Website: bh-photo
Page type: customer-info-address
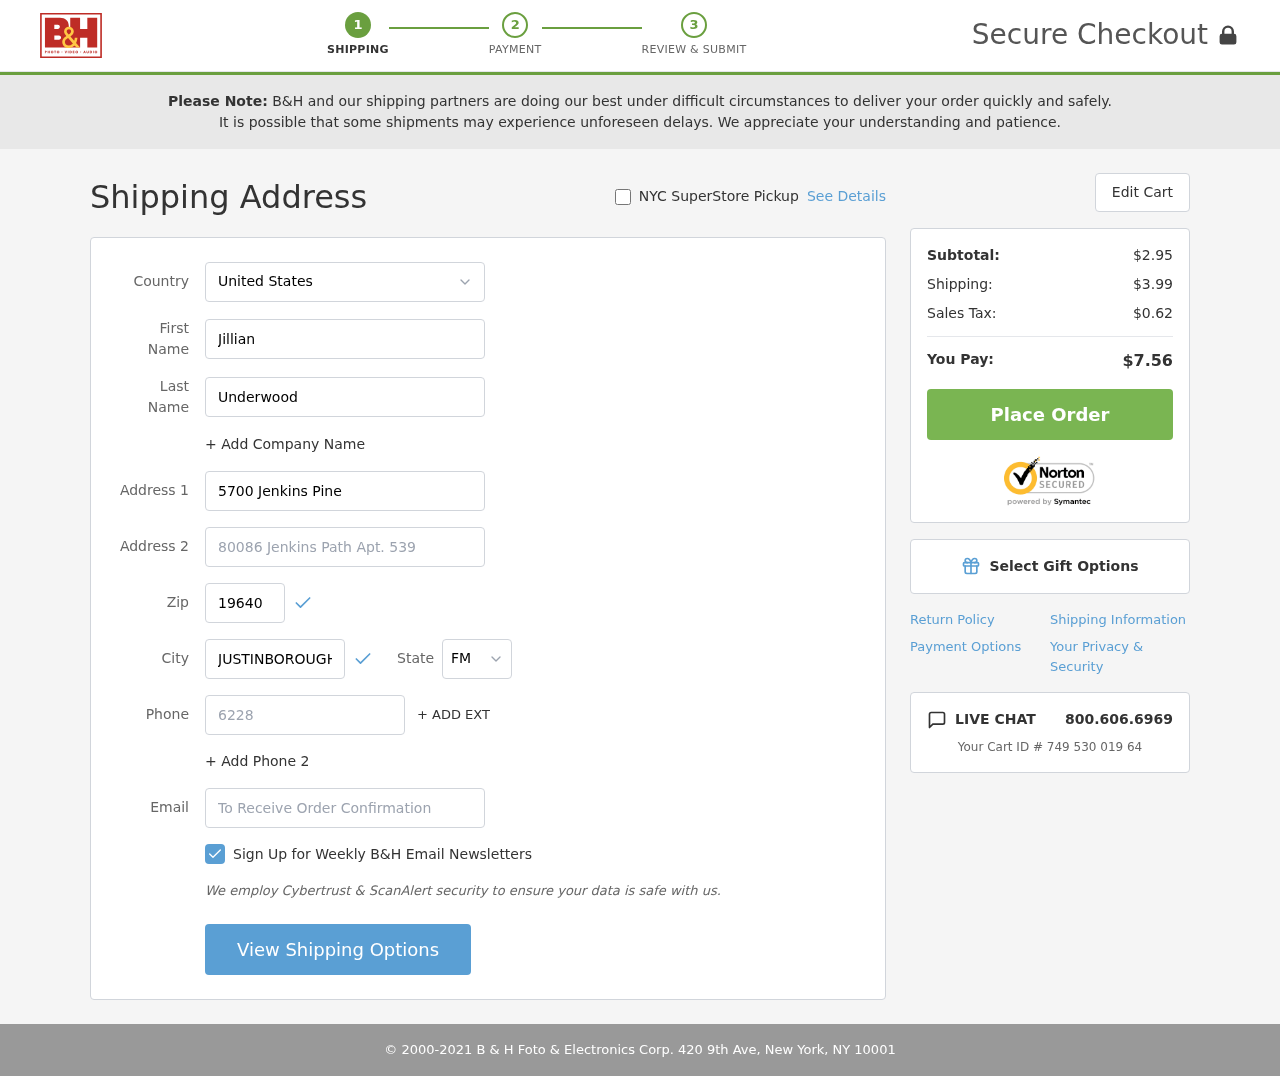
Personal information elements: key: PII_CITY
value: Justinborough
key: PII_COUNTRY
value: United States
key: PII_EMAIL
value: jillian.underwood@yahoo.com
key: PII_FIRSTNAME
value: Jillian
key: PII_LASTNAME
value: Underwood
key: PII_PHONE
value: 6228339364
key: PII_POSTCODE
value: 19640
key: PII_STATE_ABBR
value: FM
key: PII_STREET
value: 5700 Jenkins Pine
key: PII_STREET2
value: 80086 Jenkins Path Apt. 539
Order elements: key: ORDER_SUBTOTAL
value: $2.95
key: ORDER_SHIPPING_COST
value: $3.99
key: ORDER_TAX
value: $0.62
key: ORDER_TOTAL
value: $7.56
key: ORDER_ID
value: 749 530 019 64